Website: lowes
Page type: review-order
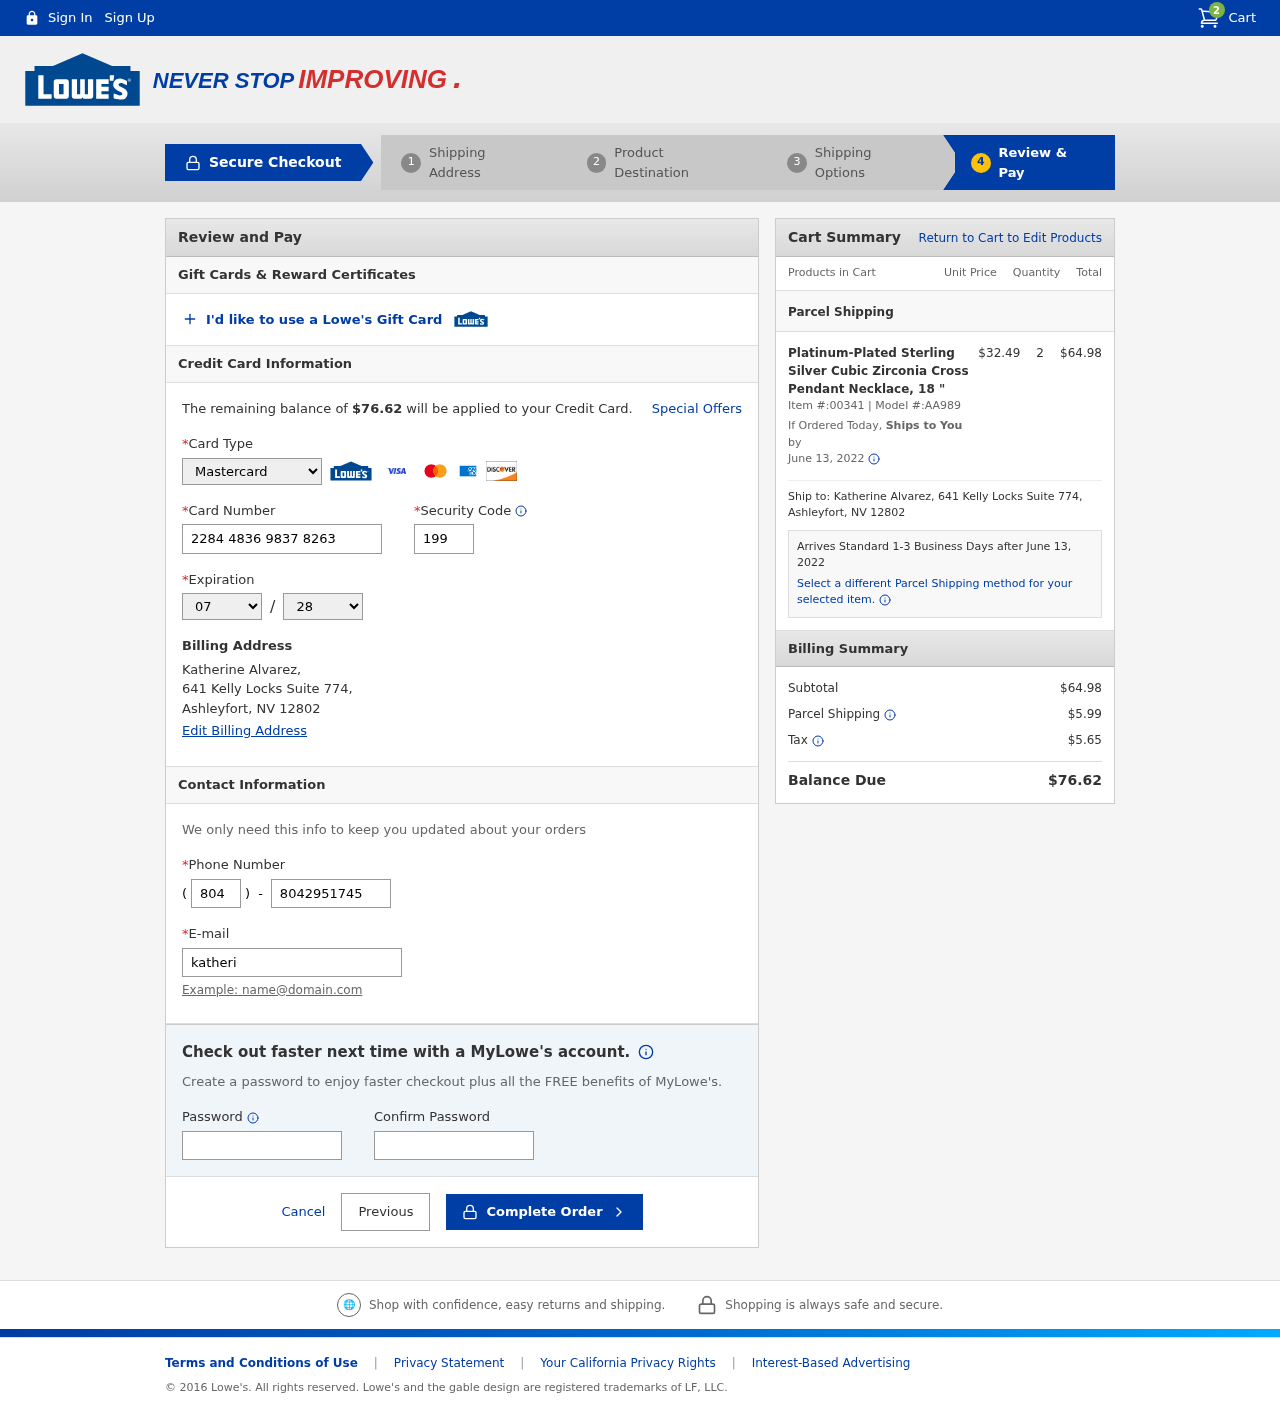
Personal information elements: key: PII_CARD_CVV
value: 199
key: PII_CARD_EXPIRY_MONTH
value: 07
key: PII_CARD_EXPIRY_YEAR
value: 28
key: PII_CARD_NUMBER
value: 2284 4836 9837 8263
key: PII_CARD_TYPE
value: Mastercard
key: PII_CITY
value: Ashleyfort
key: PII_EMAIL
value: katherinealvarez@yahoo.com
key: PII_FULLNAME
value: Katherine Alvarez,
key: PII_PHONE
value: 8042951745
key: PII_PHONE_AREA
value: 804
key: PII_POSTCODE
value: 12802
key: PII_STATE_ABBR
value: NV
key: PII_STREET
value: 641 Kelly Locks Suite 774,
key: PII_FULLNAME2
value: Katherine Alvarez
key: PII_STREET2
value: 641 Kelly Locks Suite 774
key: PII_CITY_STATE_ZIP2
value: Ashleyfort, NV 12802
Product elements: key: PRODUCT1_NAME
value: Platinum-Plated Sterling Silver Cubic Zirconia Cross Pendant Necklace, 18 "
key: PRODUCT1_PRICE
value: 32.49
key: PRODUCT1_QUANTITY
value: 2
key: PRODUCT1_ITEM_NUMBER
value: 00341
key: PRODUCT1_MODEL_NUMBER
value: AA989
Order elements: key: ORDER_NUM_ITEMS
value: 2
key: ORDER_TOTAL
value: $76.62
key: ORDER_SHIPPING_DATE
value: June 13, 2022
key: ORDER_SUBTOTAL
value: $64.98
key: ORDER_SHIPPING_DATE2
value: June 13, 2022
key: ORDER_SUBTOTAL2
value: $64.98
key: ORDER_SHIPPING_COST
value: $5.99
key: ORDER_TAX
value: $5.65